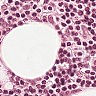
Metastatic tissue present: no